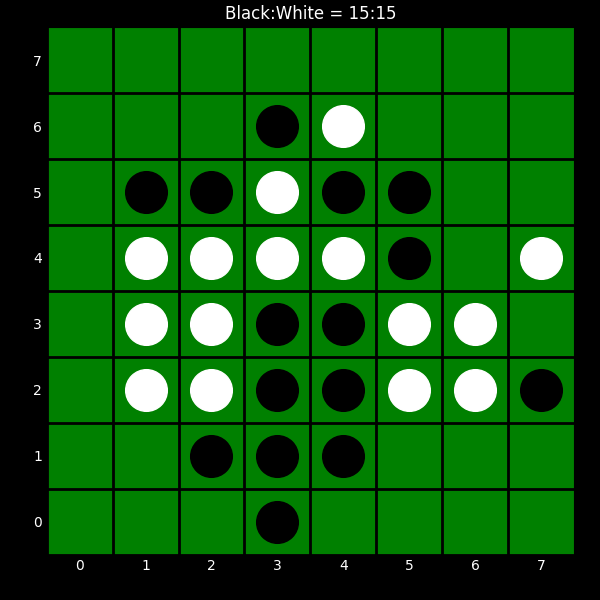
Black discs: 15
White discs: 15